Field crop: maize
Growth stage: 2
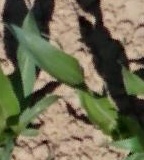
Species: maize